Question: I have been working on this for hours and refined my problem down. Now I'm facing this funny behavior where the gap between the two rows increases as the screen width decreases.
I feel defeated and am open to redoing it completely if there are better ways to implement this design.
Design that I am trying to create:

My current progress:
'''
.grid2 {
display: grid;
grid-template-columns: 1fr 1fr 1fr 1fr;
grid-template-rows: 1fr 1fr;
border: 1px solid red;
max-width: 90rem;
margin: auto;
width: 90%
}
.blurb-text {
font-size: 36px;
color: #000;
grid-row-start: 2;
grid-column-start: 2;
grid-column-end: 5;
outline: 1px solid green;
margin: 100px 0 0 50px;
}
.Jumbotext-1 {
/*border: 2px solid red;*/
font-size: 156px;
color: #000;
font-family: Georgia, 'Times New Roman', Times, serif;
outline: 1px solid green;
grid-column-start: 1;
grid-column-end: 5;
grid-row-start: 1;
margin: 0;
}
.Jumbotext-2 {
font-size: 156px;
color: #000;
font-family: Georgia, 'Times New Roman', Times, serif;
grid-column-start: 1;
grid-column-end: 2;
grid-row-start: 2;
outline: 1px solid green;
margin: auto;
}
@media screen and (min-width: 320px) {
.Jumbotext-1 {
font-size: calc(156px + 6 * ((100vw - 320px) / 680));
}
}
@media screen and (min-width: 1000px) {
.Jumbotext-1 {
font-size: 156px;
}
}
@media screen and (min-width: 320px) {
.Jumbotext-2 {
font-size: calc(156px + 6 * ((100vw - 320px) / 680));
}
}
@media screen and (min-width: 1000px) {
.Jumbotext-2 {
font-size: 156px;
}
}
@media screen and (min-width: 320px) {
.blurb-text {
font-size: calc(36px + 6 * ((100vw - 320px) / 680));
}
}
@media screen and (min-width: 1000px) {
.blurb-text {
font-size: 36px;
}
}
'''
'''
<div class="grid2">
<div class="Jumbotext-1">Deliver a unique</div>
<div class="Jumbotext-2">experience</div>
<div class="blurb-text">
We can work together today<br> to create an exceptional product<br> that screams to the world,<br> I belong to you.
</div>
</div>
'''
I really need some help with this, thank you for your time and consideration!
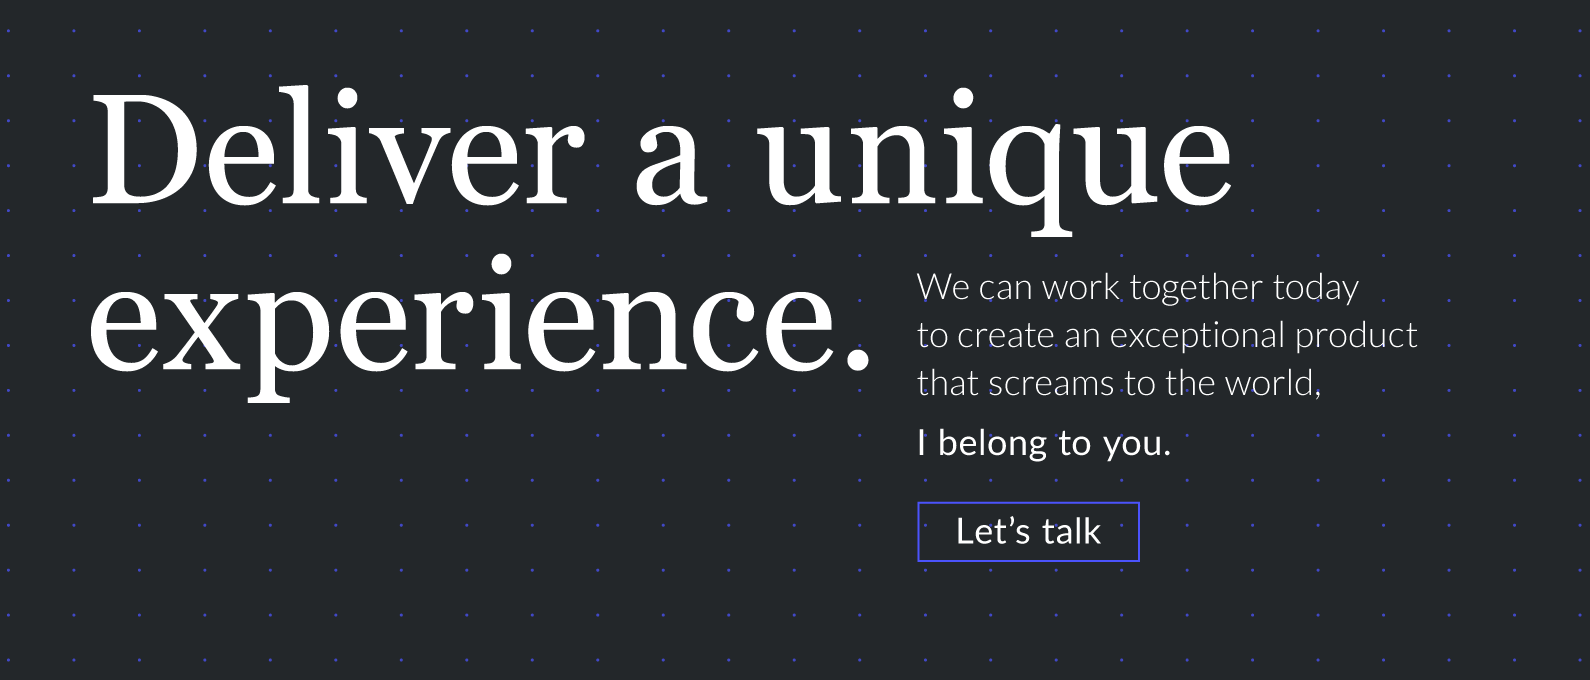
Answer: Here's a rough revision with CSS Grid:
## jsFiddle demo
'''
div {
display: grid;
grid-template-columns: repeat(10, 10vw);
grid-template-rows: repeat(10, auto);
height: 100vh;
align-items: center;
}
span:nth-child(1) {
grid-column: 1 / -1;
font-size: 10vw;
align-self: end;
white-space: nowrap;
}
span:nth-child(2) {
grid-column: 1 / 6;
font-size: 10vw;
}
span:nth-child(3) {
grid-column: 6 / -1;
grid-row: 2 / 3;
font-family: arial;
font-size: 2vw;
}
body {
margin: 0;
padding: 0 3em;
font-family: georgia;
background-color: #222;
color: #fff;
}
'''
'''
<div>
<span>Deliver a unique</span>
<span>experience</span>
<span>We can work together today<br>to create an exceptional product<br>that screams to the world:<br><br><strong>I belong to you.</strong></span>
</div>
'''